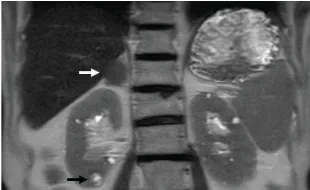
Diagnostic imaging. (C) Magnetic resonance imaging; Black arrow indicates mass, 9 mm in size (Equivalent to renal cancer) in the lower pole of the right kidney. White arrow confirmed the presence of a right adrenal tumor.
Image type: radiology (mri)